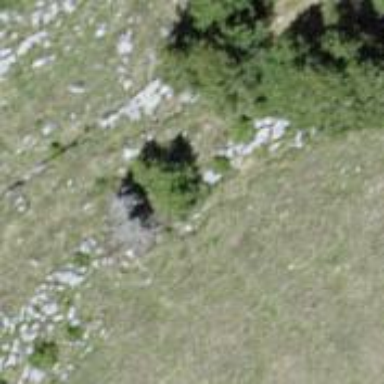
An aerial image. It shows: Needle-leaved tree in its natural environment.